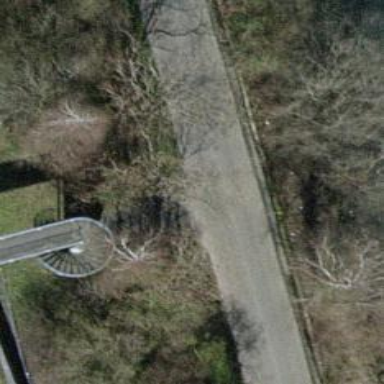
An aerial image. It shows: Road with steps.